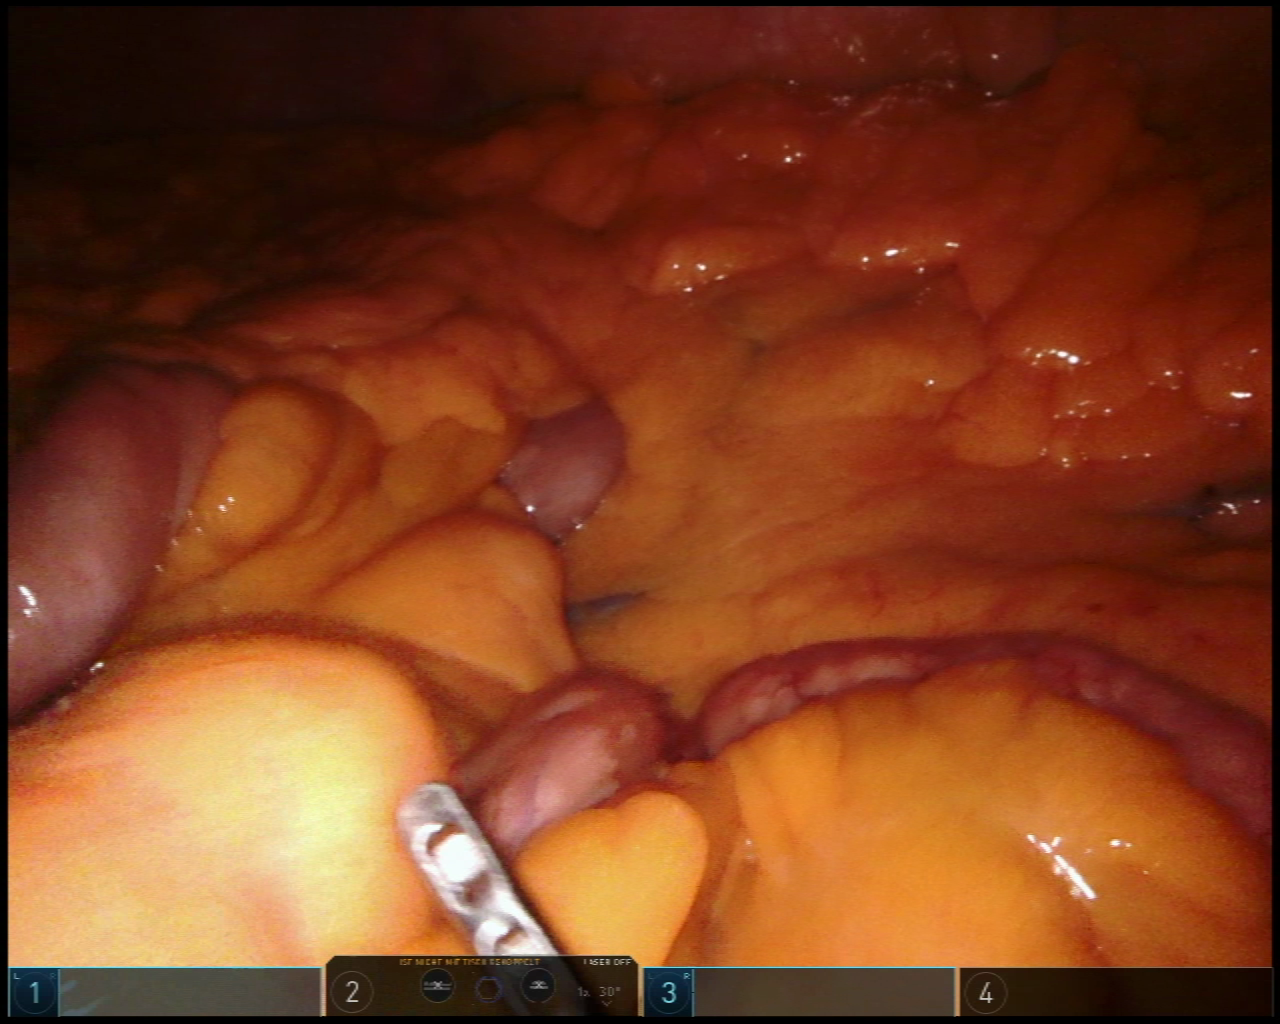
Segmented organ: small_intestine
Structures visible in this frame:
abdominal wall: no
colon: no
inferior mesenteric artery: no
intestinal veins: no
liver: no
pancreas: no
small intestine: yes
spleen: no
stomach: no
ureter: no
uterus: no
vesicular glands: no